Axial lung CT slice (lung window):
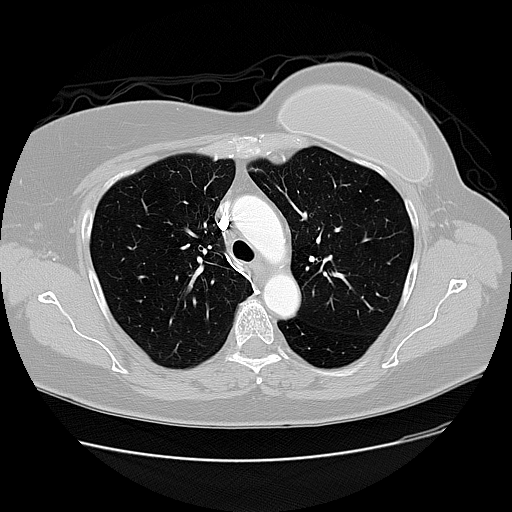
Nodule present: no